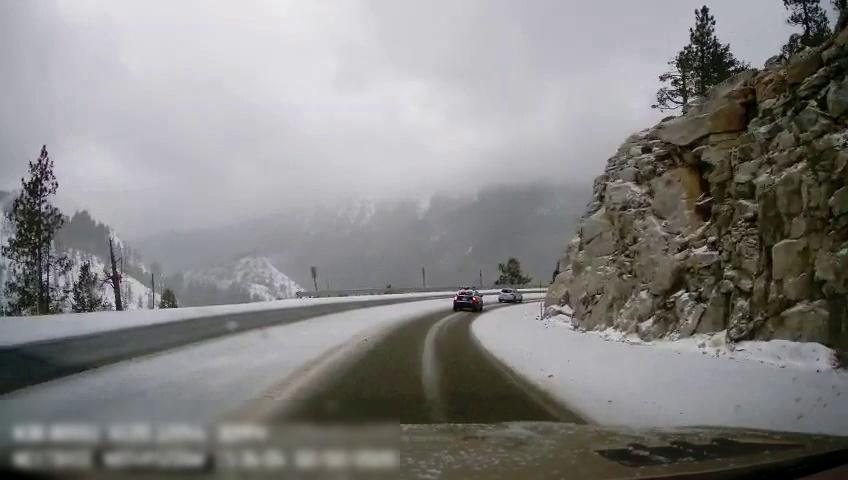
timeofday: Day
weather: Snowy
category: Drivable Space
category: Vehicles | Car
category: Vehicles | Car
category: Lanes | Current Lane